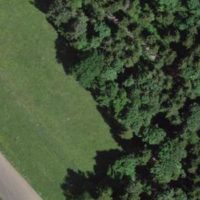
EUNIS habitat code: 44
Species observed at this site:
Campanula trachelium